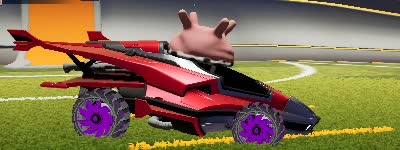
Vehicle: aftershock